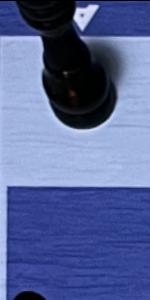
Label: Empty